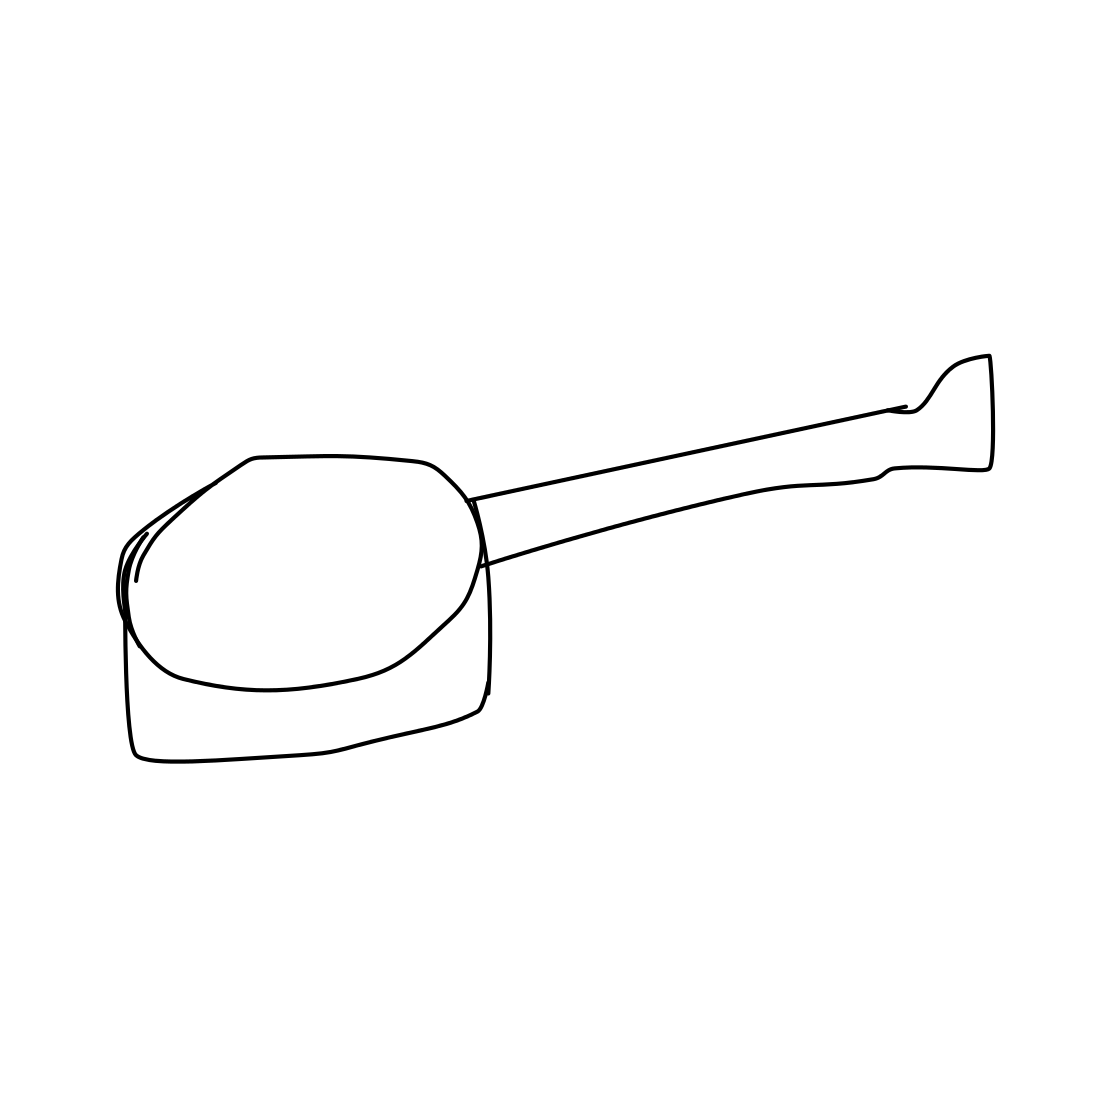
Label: frying-pan